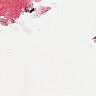
Metastatic tissue present: no